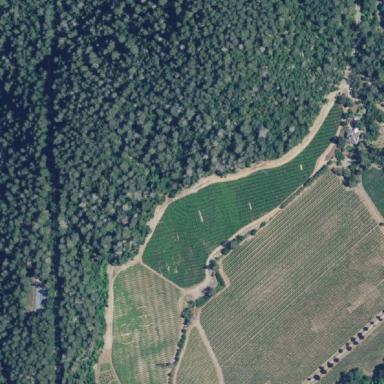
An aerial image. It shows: Vineyard with wine grapes as the crop.